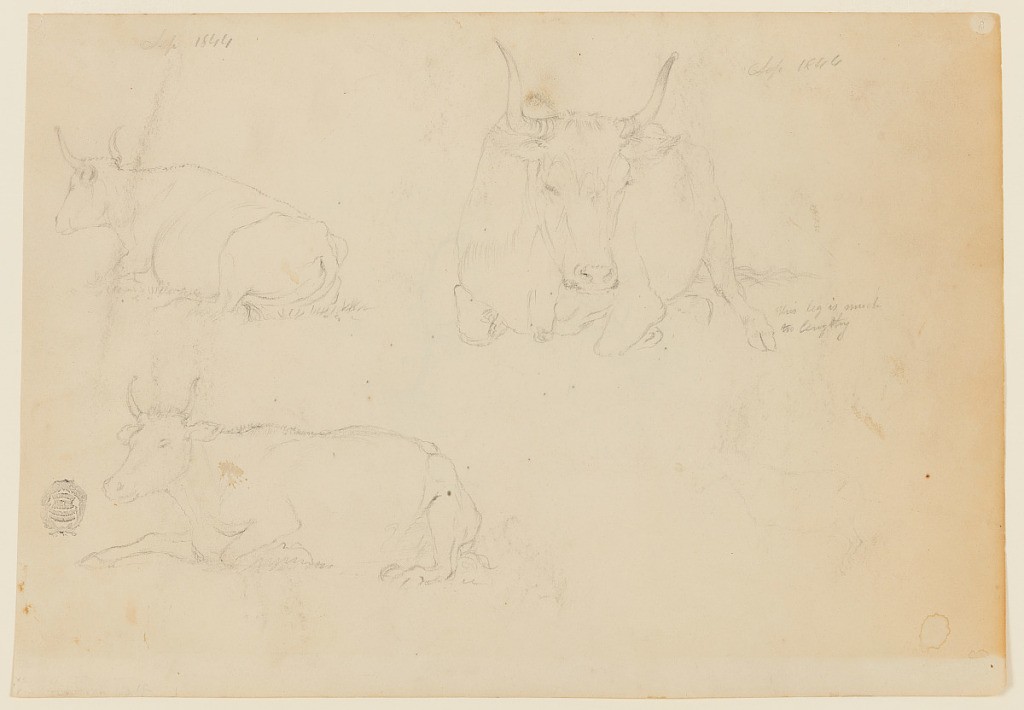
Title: Views of a Seated Bull, Catskill, New York
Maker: Frederic Edwin Church, American, 1826–1900
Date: September and October 1844
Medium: Graphite on off-white wove paper; verso: graphite
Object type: Drawing
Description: Figures sketch showing three views of a seated bull in Catskill, New York. At upper center, the bull, who possess long, upward-curling horns, is shown from the front. At upper left, the bull is shown obliquely from behind, while at lower left, it is sketched in left profile. In the lower right corner, a donkey is faintly sketched in left profile.

Verso: Botanical sketches showing four trees in Catskill, New York. Two deciduous trees at center are shown with lush canopies, while the two at right are cypress trees.